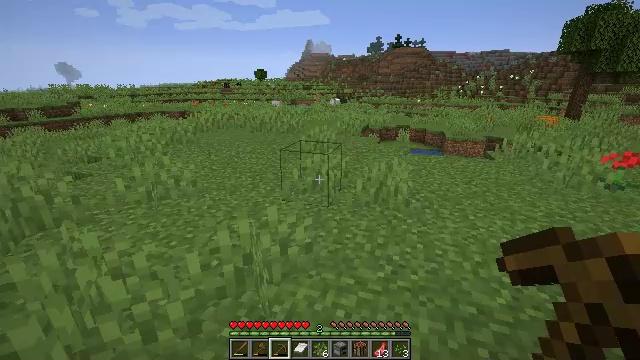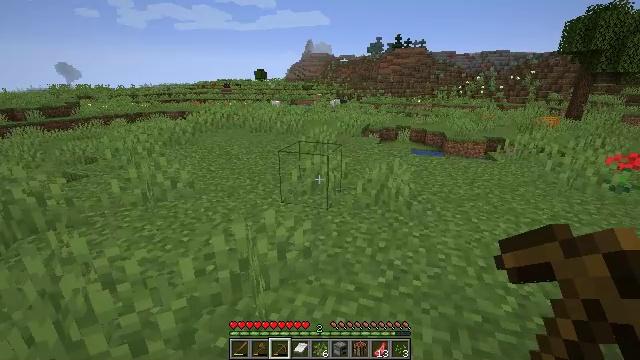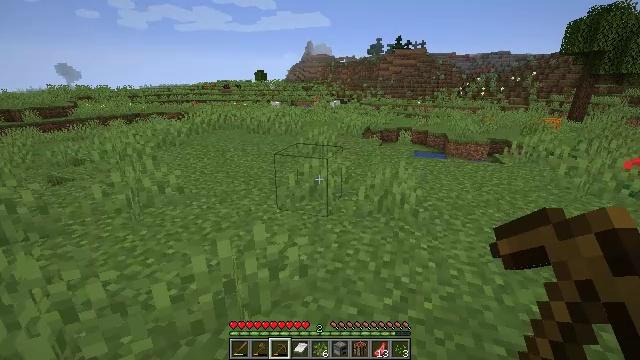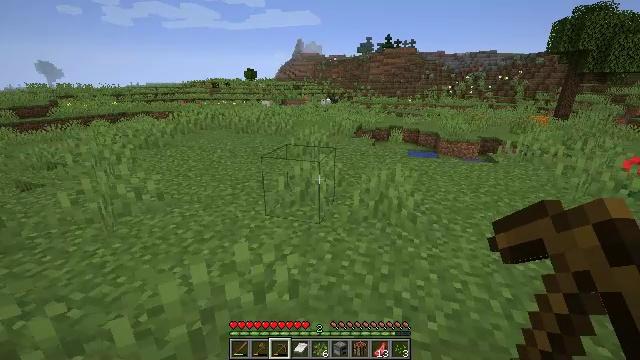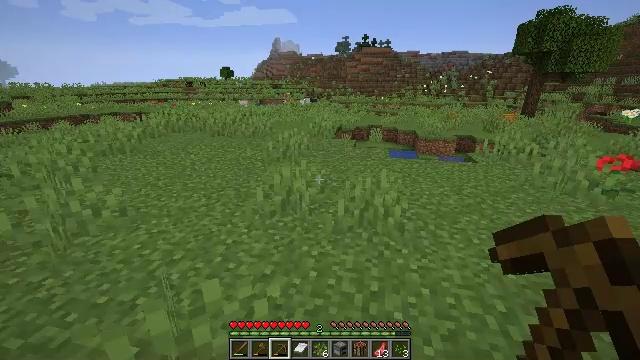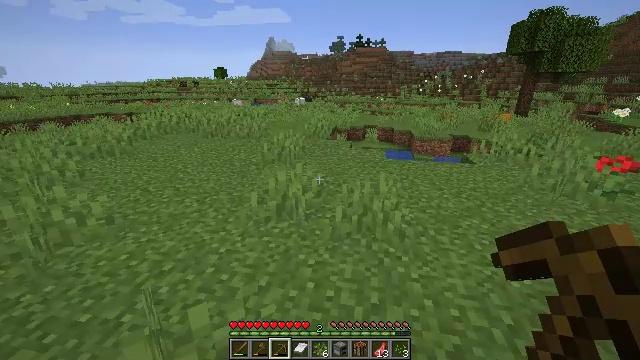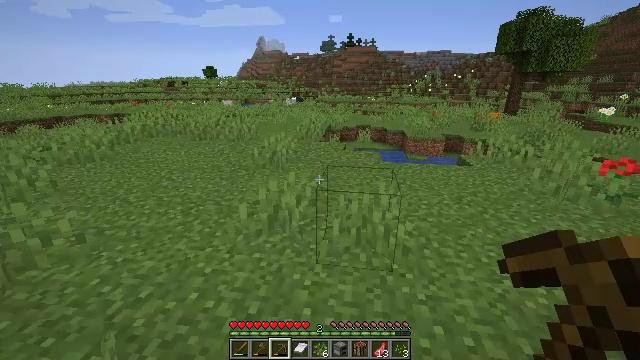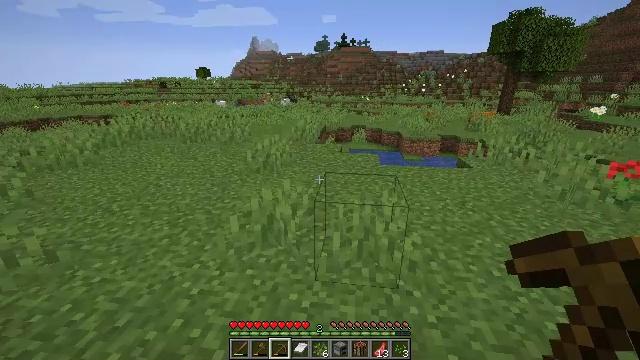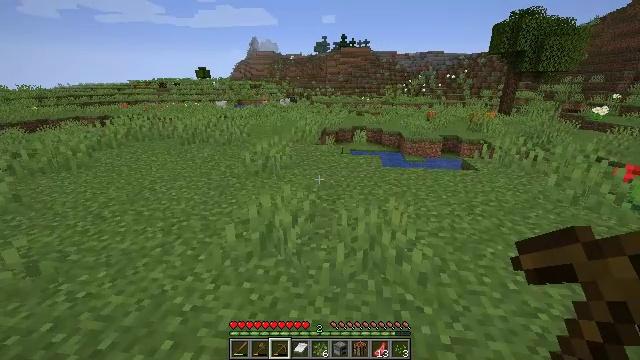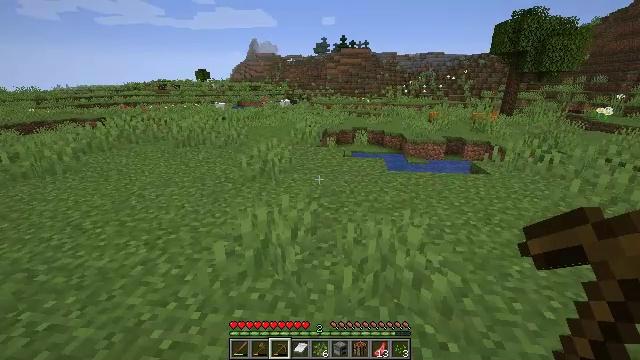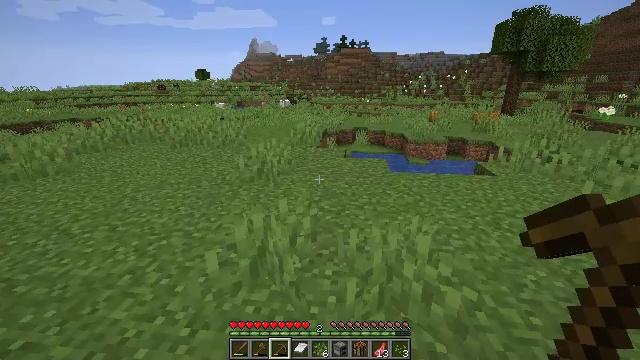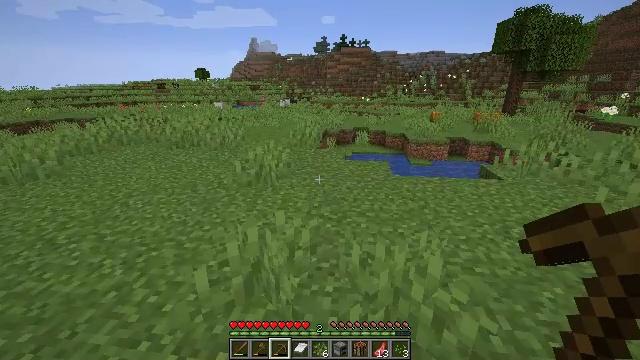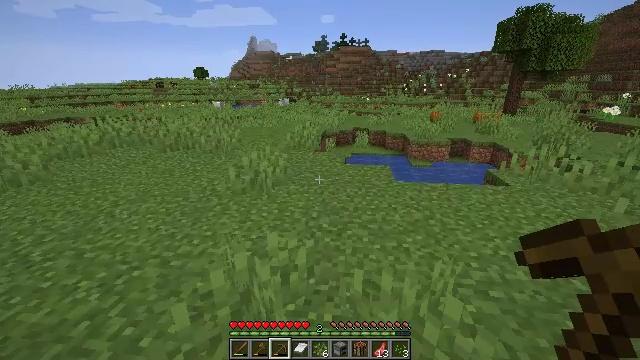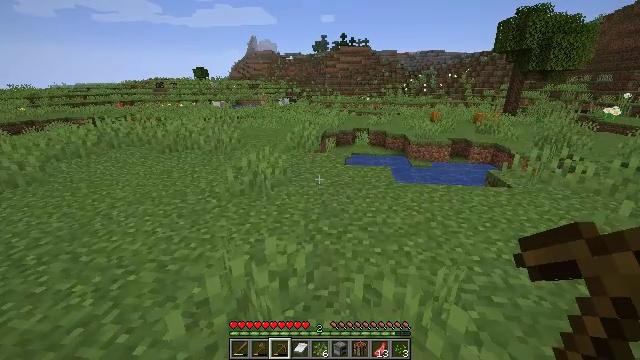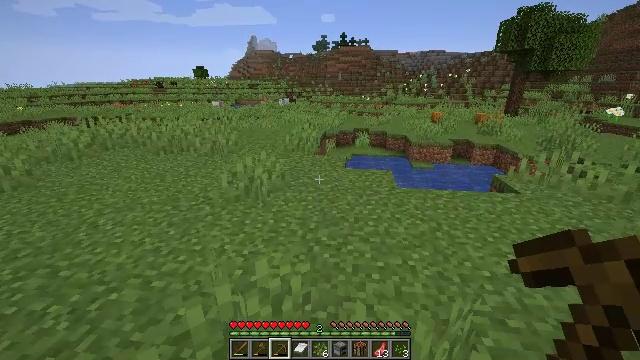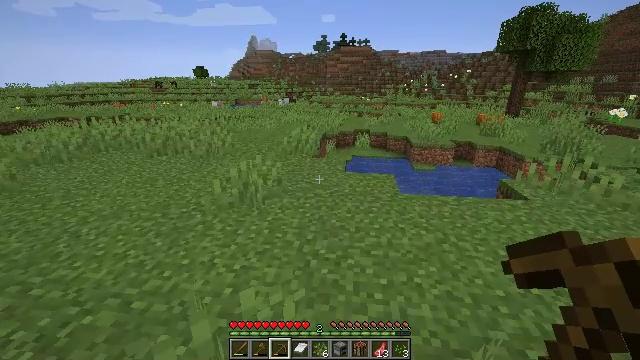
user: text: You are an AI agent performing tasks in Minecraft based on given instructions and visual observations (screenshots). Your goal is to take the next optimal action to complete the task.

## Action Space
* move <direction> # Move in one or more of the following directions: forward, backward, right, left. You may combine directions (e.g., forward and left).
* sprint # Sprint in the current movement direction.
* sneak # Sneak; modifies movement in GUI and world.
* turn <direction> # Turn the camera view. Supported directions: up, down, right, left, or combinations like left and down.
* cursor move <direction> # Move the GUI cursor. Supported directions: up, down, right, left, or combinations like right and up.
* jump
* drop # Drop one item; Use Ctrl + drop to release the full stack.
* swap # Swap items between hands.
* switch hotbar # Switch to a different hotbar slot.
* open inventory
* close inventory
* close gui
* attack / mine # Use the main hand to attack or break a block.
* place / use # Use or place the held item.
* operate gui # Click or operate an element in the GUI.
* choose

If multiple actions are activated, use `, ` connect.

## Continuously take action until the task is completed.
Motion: motion action
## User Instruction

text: Attack the pumpkin to gather it.
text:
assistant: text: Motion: move forward
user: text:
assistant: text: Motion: move forward
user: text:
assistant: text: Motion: move forward, turn right
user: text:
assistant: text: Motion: move forward, turn right
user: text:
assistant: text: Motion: move forward, turn right
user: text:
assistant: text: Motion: move forward, turn right
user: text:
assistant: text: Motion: move forward, turn right
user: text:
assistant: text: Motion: move forward
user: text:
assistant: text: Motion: move forward
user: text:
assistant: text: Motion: move forward
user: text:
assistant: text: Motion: move forward
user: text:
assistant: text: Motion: move forward
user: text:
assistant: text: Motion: move forward
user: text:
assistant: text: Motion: move forward
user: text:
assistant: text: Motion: move forward
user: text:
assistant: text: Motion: move forward
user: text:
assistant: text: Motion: move forward
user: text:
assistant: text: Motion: move forward
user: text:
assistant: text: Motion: move forward
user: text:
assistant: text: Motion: move forward
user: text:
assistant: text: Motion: move forward
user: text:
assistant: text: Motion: move forward
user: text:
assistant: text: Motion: no_op
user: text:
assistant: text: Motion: no_op
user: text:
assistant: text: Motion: no_op
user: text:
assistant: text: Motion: no_op
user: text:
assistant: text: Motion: turn left
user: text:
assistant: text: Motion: no_op
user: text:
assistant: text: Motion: no_op
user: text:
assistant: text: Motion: no_op